Question: I have these data:
'''
structure(list(Run = c("A013", "A015", "A023", "A024", "A031",
"A032", "A035", "A040", "A045", "A046", "A049", "A013", "A015",
"A023", "A024", "A031", "A032", "A035", "A040", "A045", "A046",
"A013", "A015", "A023", "A024", "A031", "A032", "A035", "A040",
"A013", "A015", "A023", "A024", "A031", "A032", "A035", "A040",
"A013", "A015", "A023", "A024", "A031", "A032", "A013", "A015",
"A023", "A024", "A013", "A015", "A023", "A024"), Step = structure(c(1L,
1L, 1L, 1L, 1L, 1L, 1L, 1L, 1L, 1L, 1L, 2L, 2L, 2L, 2L, 2L, 2L,
2L, 2L, 2L, 2L, 3L, 3L, 3L, 3L, 3L, 3L, 3L, 3L, 4L, 4L, 4L, 4L,
4L, 4L, 4L, 4L, 5L, 5L, 5L, 5L, 5L, 5L, 6L, 6L, 6L, 6L, 7L, 7L,
7L, 7L), .Label = c("1", "e", "k", "2", "q", "b", "m"), class = "factor"),
Weight = c(87.4064, 79.5822, <PHONE>, <PHONE>, <PHONE>,
<PHONE>, <PHONE>, <PHONE>, <PHONE>, <PHONE>, 28.7292,
41.65656, 73.9356, 84.18504, 89.4845, 71.55106, 86.04072,
76.27296, 92.8749, 85.203, 91.92112, 39.<PHONE>, 58.<PHONE>,
75.<PHONE>, 83.43157667, 88.<PHONE>, 68.85183559, 64.77081269,
77.56733054, 32.5025, 51.45329, 66.29101, 73.79125, 79.95483,
60.9573, 58.34856, 68.83193, 29.65289, 40.74267, 56.97243,
61.48708, 70.24226, 54.79253, 22.<PHONE>, 38.<PHONE>, 55.<PHONE>,
62.<PHONE>, 20.<PHONE>, 38.306526, 54.<PHONE>, 61.<PHONE>
)), .Names = c("Run", "Step", "Weight"), row.names = c(NA,
-51L), class = "data.frame")
'''
I'm trying to get a nice looking geom_smooth() with 0.99 confidence using
'''
require(ggplot2)
require(directlabels)
g1 <- ggplot(m1,
aes(x=Step,y=Weight,label=Run,group=Run,color=Run)) +
geom_point() + geom_line()
g2 <- g1 + geom_dl(method="first.bumpup")
g2 + geom_smooth(aes(group=1),level=0.99)
'''
Here are my problems:
1. The error ribbon doesn't look like 99% confidence, lots of points in the chart are outside it.
2. When I expand the data set, the error ribbon collapses to very narrow where the majority of the points are outside it.
Am I doing something wrong here?
Thanks,
Edit: here's what I see when I run this:

When I look at a bigger data set, the ribbon gets even narrower, almost being on top of the smooth line.
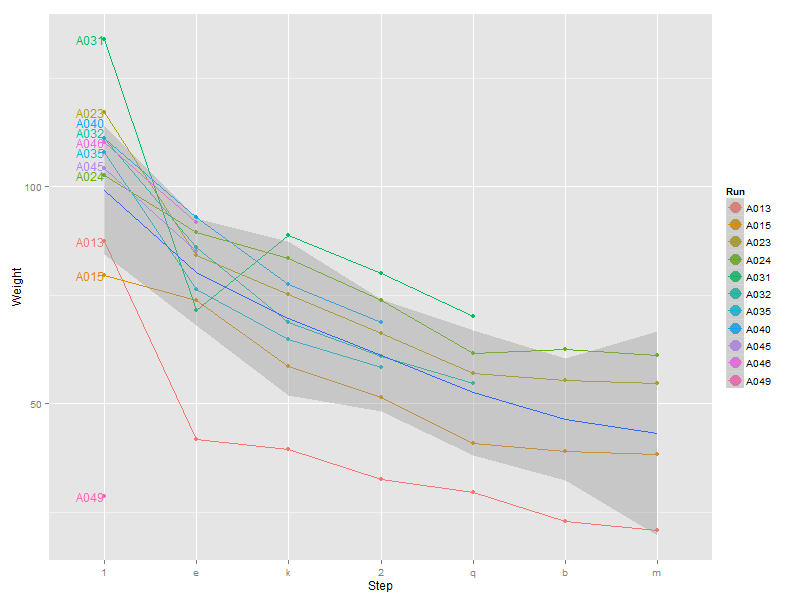
Answer: Confidence intervals and prediction intervals are two different beasts. The former is about the mean of your data (fitted values), while the latter is where future observations will lie.
This is my code from <URL>.
'''
set.seed(357)
library(ggplot2) # for ggplot()
library(gridExtra)
x <- rnorm(20)
y <- x * rnorm(20, mean = 3, sd = 1)
xy <- data.frame(x, y)
mdl <- lm(y ~ x, data = xy)
# Predict these data for...
predx <- data.frame(x = seq(from = -2, to = 3, by = 0.1))
# ... confidence interval
conf.int <- cbind(predx, predict(mdl, newdata = predx, interval = "confidence", level = 0.95))
# ... prediction interval
pred.int <- cbind(predx, predict(mdl, newdata = predx, interval = "prediction", level = 0.95))
man <- predict(mdl, newdata = predx, se = TRUE)
# Manual calculation of confidence interval, tolerance of 0.95 (1.96).
lvl <- qt(1-(1 - 0.95)/2, mdl$df.residual) # Thank you, @Roland (http://chat.stackoverflow.com/transcript/message/<PHONE>#<PHONE>)
conf.int.man <- cbind(predx, fit = man$fit, lwr = man$fit - lvl * man$se.fit, upr = man$fit + lvl * man$se.fit)
g.conf <- ggplot(conf.int, aes(x = x, y = fit)) +
theme_bw() +
ggtitle("Confidence interval of estimated parameters from predict()") +
geom_point(data = xy, aes(x = x, y = y)) +
geom_smooth(data = conf.int, aes(ymin = lwr, ymax = upr), stat = "identity")
g.pred <- ggplot(pred.int, aes(x = x, y = fit)) +
theme_bw() +
ggtitle("Prediction interval for future observations from predict()") +
geom_point(data = xy, aes(x = x, y = y)) +
geom_smooth(data = pred.int, aes(ymin = lwr, ymax = upr), stat = "identity")
grid.arrange(g.conf, g.pred, ncol = 2)
'''